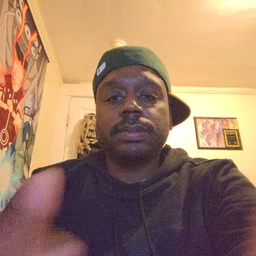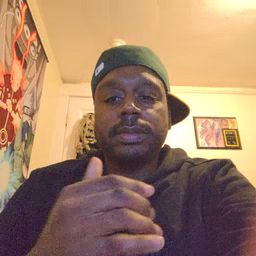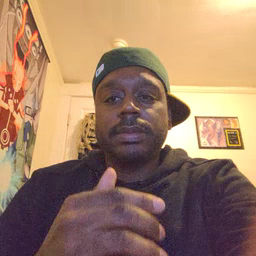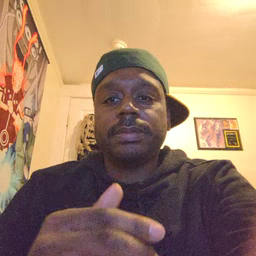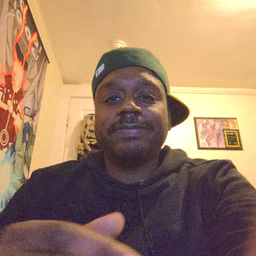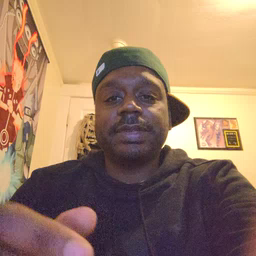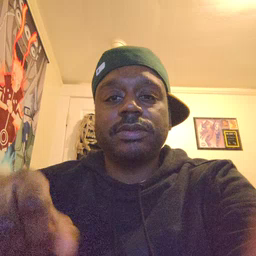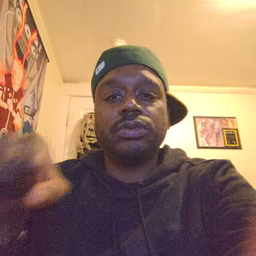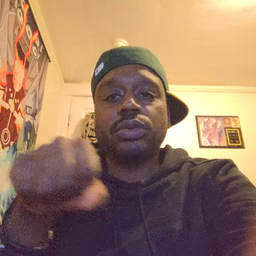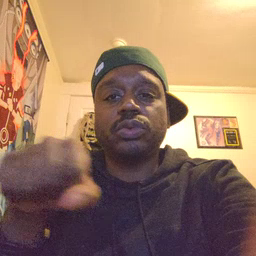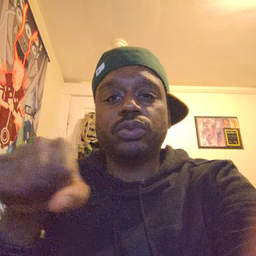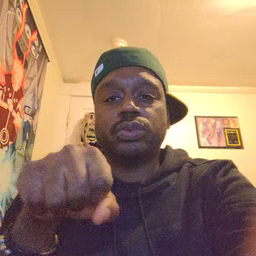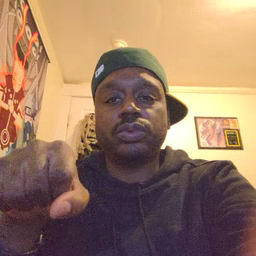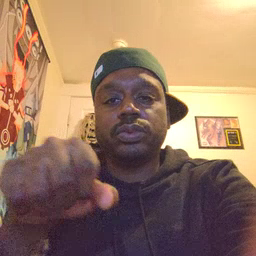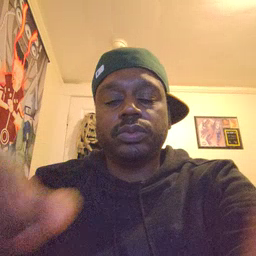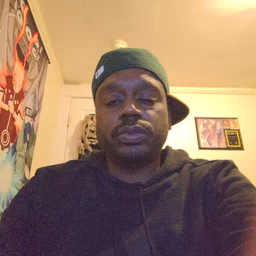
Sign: shoe